Interaction volume radius: 10 \u00c5
Interaction volume height: 25 \u00c5
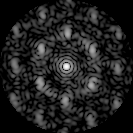
Disorder parameter: 0.5744